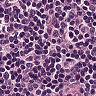
Metastatic tissue present: no